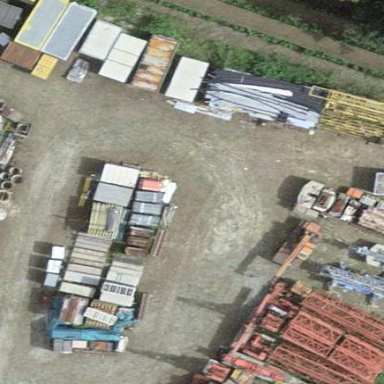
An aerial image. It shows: Depot area.